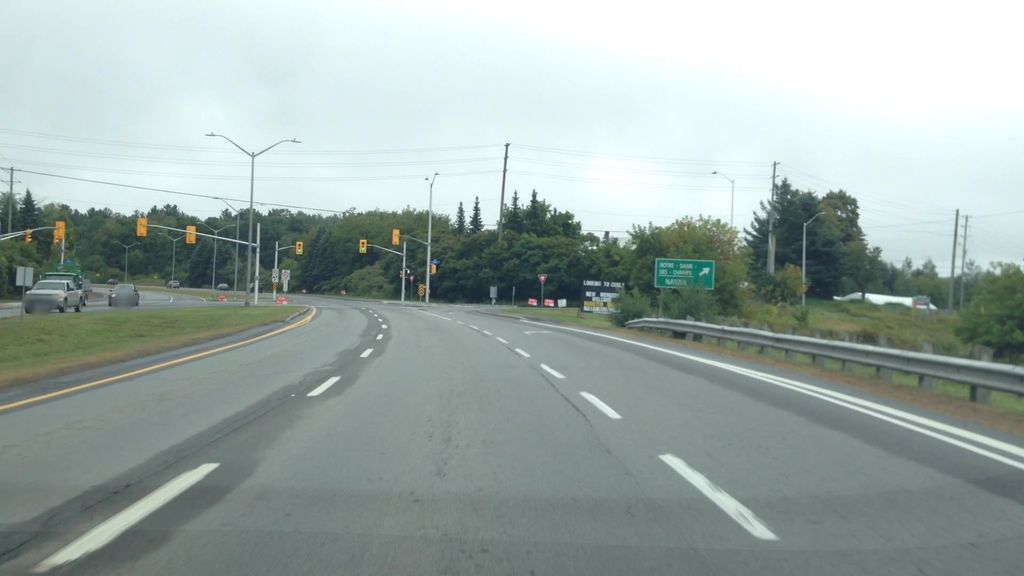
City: ottawa-gatineau